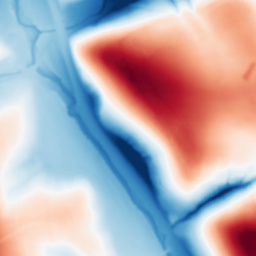
Category: multiscale
Decomposition family: dog
Decomposition parameters: sigma_low: 1
sigma_high: 50
Upsampling method: regularized
Upsampling parameters: scale: 4
lambda_reg: 0.01
Upsampling scale: 4